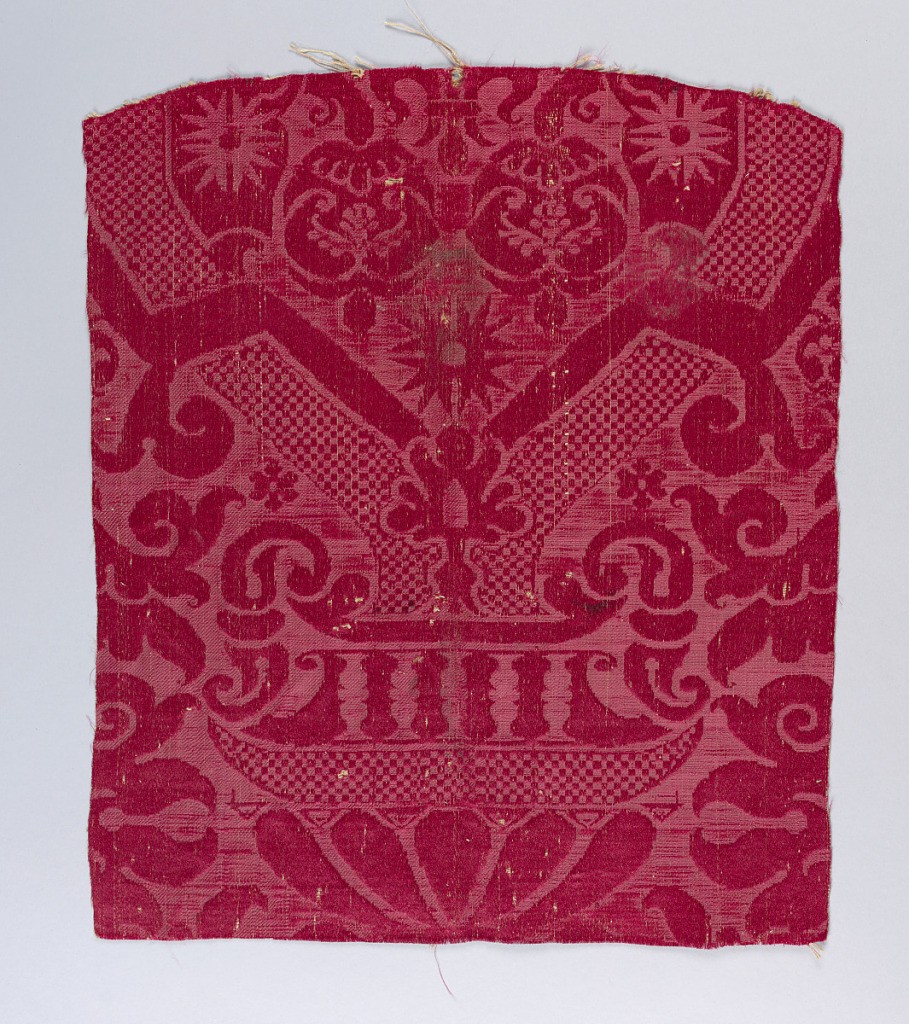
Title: Fragment
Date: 16th–17th century
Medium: silk and linen Technique: satin and twill weave in a plain weave foundation (brocatelle) Label: Silk, linen plain compound satin weave
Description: Dark red fragment in a vase design with checked band. Part of a larger pattern.